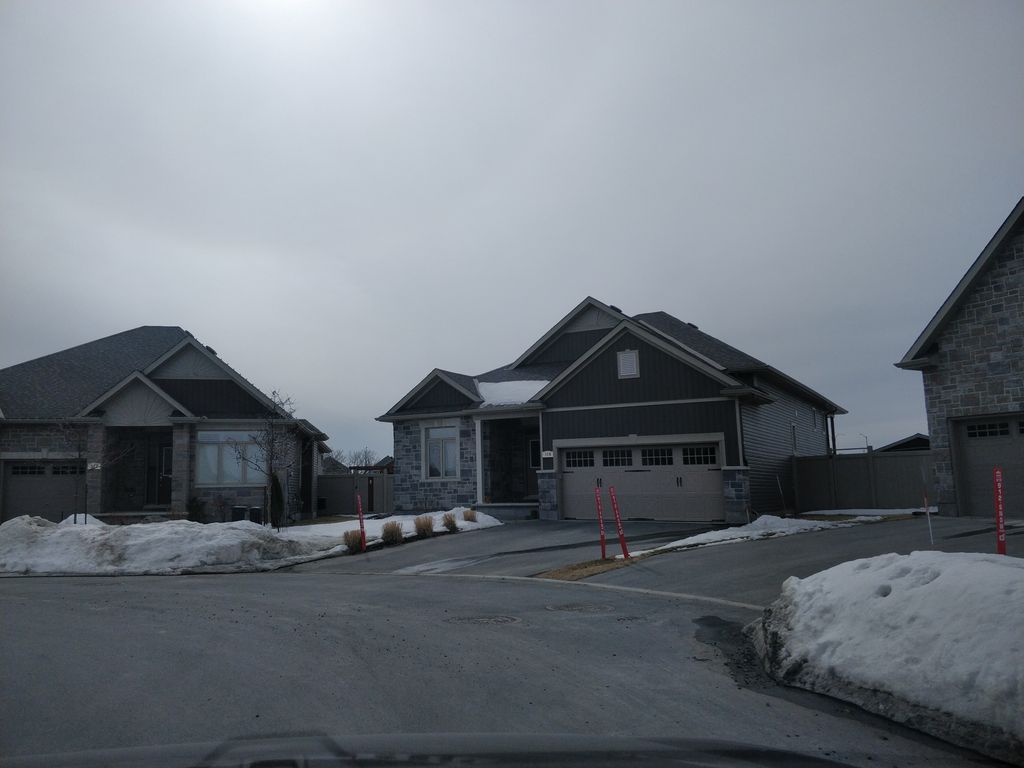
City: ottawa-gatineau